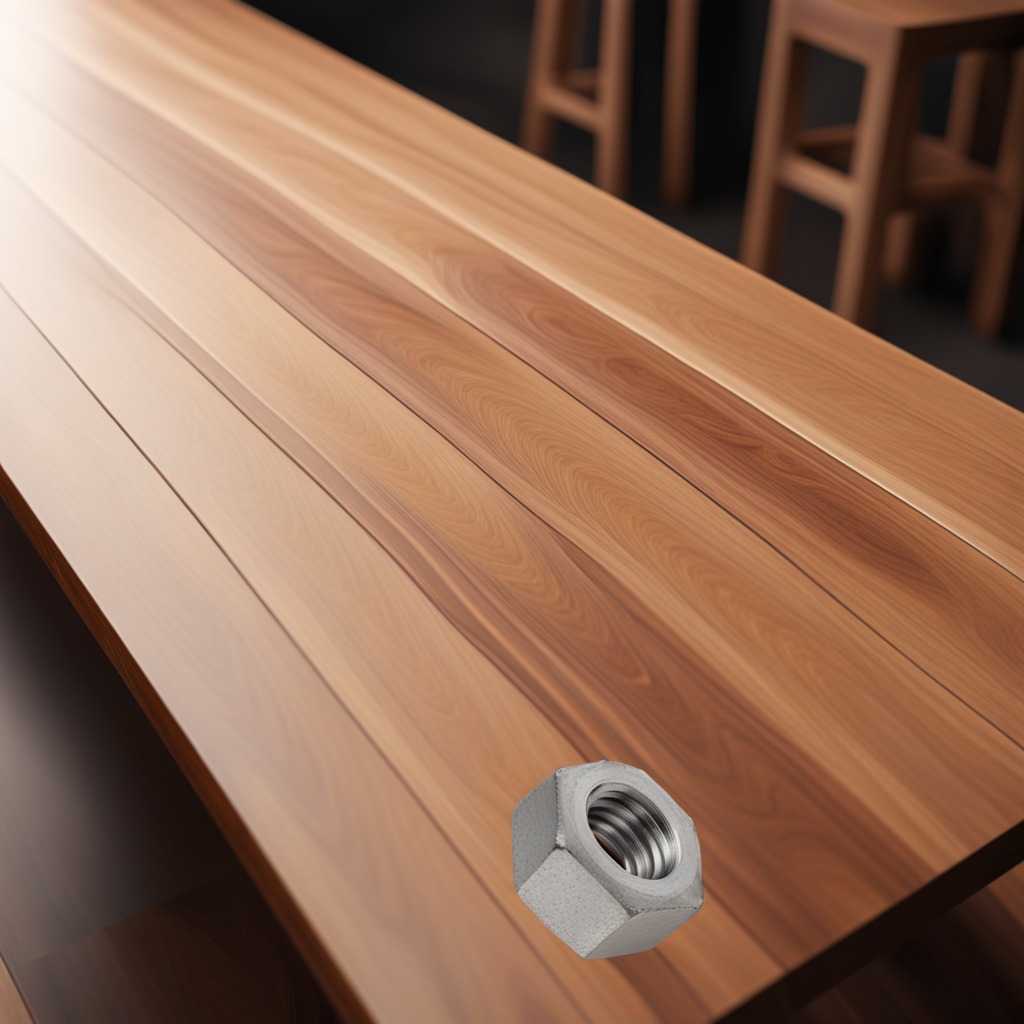
A metal nut is lying on the wooden table in a carpentry studio rich wood textures side lighting.